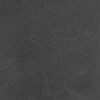
Label: not_dusty